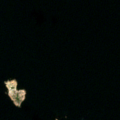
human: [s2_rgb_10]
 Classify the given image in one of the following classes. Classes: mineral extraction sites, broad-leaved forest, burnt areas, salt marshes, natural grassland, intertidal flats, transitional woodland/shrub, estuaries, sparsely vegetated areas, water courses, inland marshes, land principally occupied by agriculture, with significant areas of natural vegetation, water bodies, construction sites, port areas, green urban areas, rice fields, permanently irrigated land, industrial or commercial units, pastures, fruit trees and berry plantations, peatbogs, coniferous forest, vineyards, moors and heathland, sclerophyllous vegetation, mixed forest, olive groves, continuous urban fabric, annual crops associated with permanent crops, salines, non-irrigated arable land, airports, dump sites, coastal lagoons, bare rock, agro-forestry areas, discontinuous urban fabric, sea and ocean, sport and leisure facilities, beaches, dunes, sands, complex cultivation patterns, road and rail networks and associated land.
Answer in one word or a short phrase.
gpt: sea and ocean